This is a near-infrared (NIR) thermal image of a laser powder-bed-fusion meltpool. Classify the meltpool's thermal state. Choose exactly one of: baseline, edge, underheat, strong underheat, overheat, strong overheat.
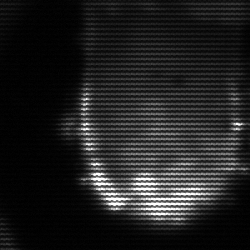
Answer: baseline